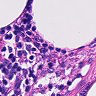
Metastatic tissue present: no